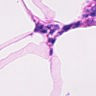
Metastatic tissue present: no